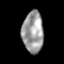
Tissue: lung
Cell type: Epithelial cells
Senescence score: 0.2347
Nuclear area (px): 858
Mean DAPI intensity: 156.739